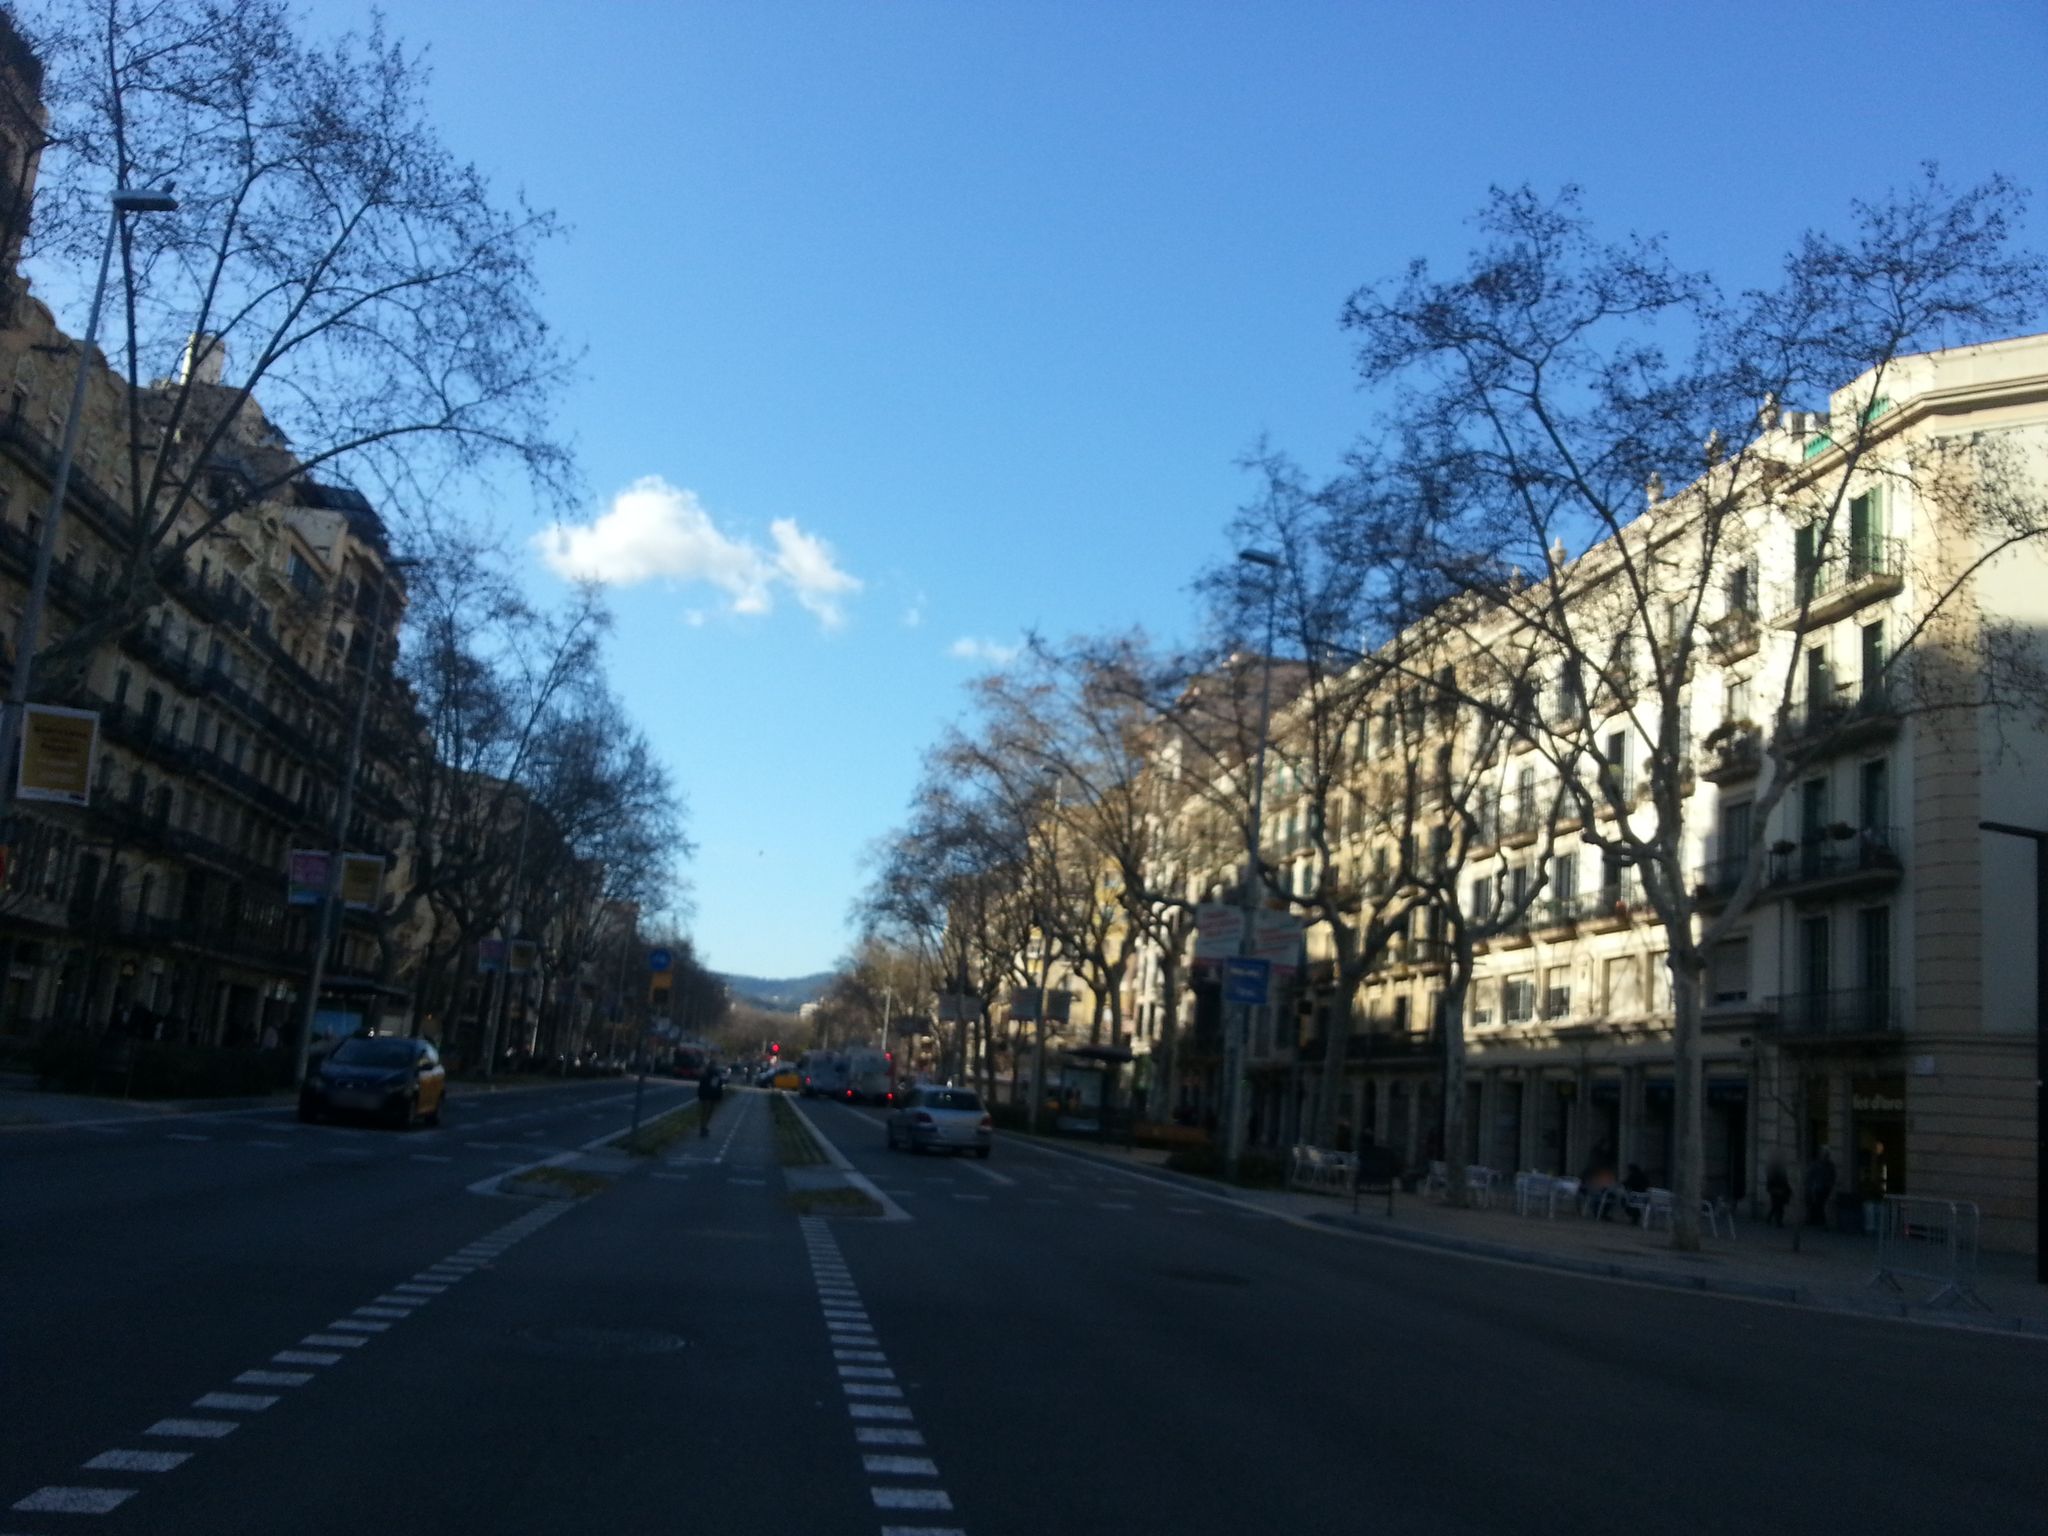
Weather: clear
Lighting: day
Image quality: good
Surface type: driving surface
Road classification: cycleway
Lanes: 2
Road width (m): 2
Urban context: urban centre
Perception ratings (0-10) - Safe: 6.04, Lively: 7.84, Beautiful: 8.38, Boring: 3.14, Depressing: 3.32, Wealthy: 7.47